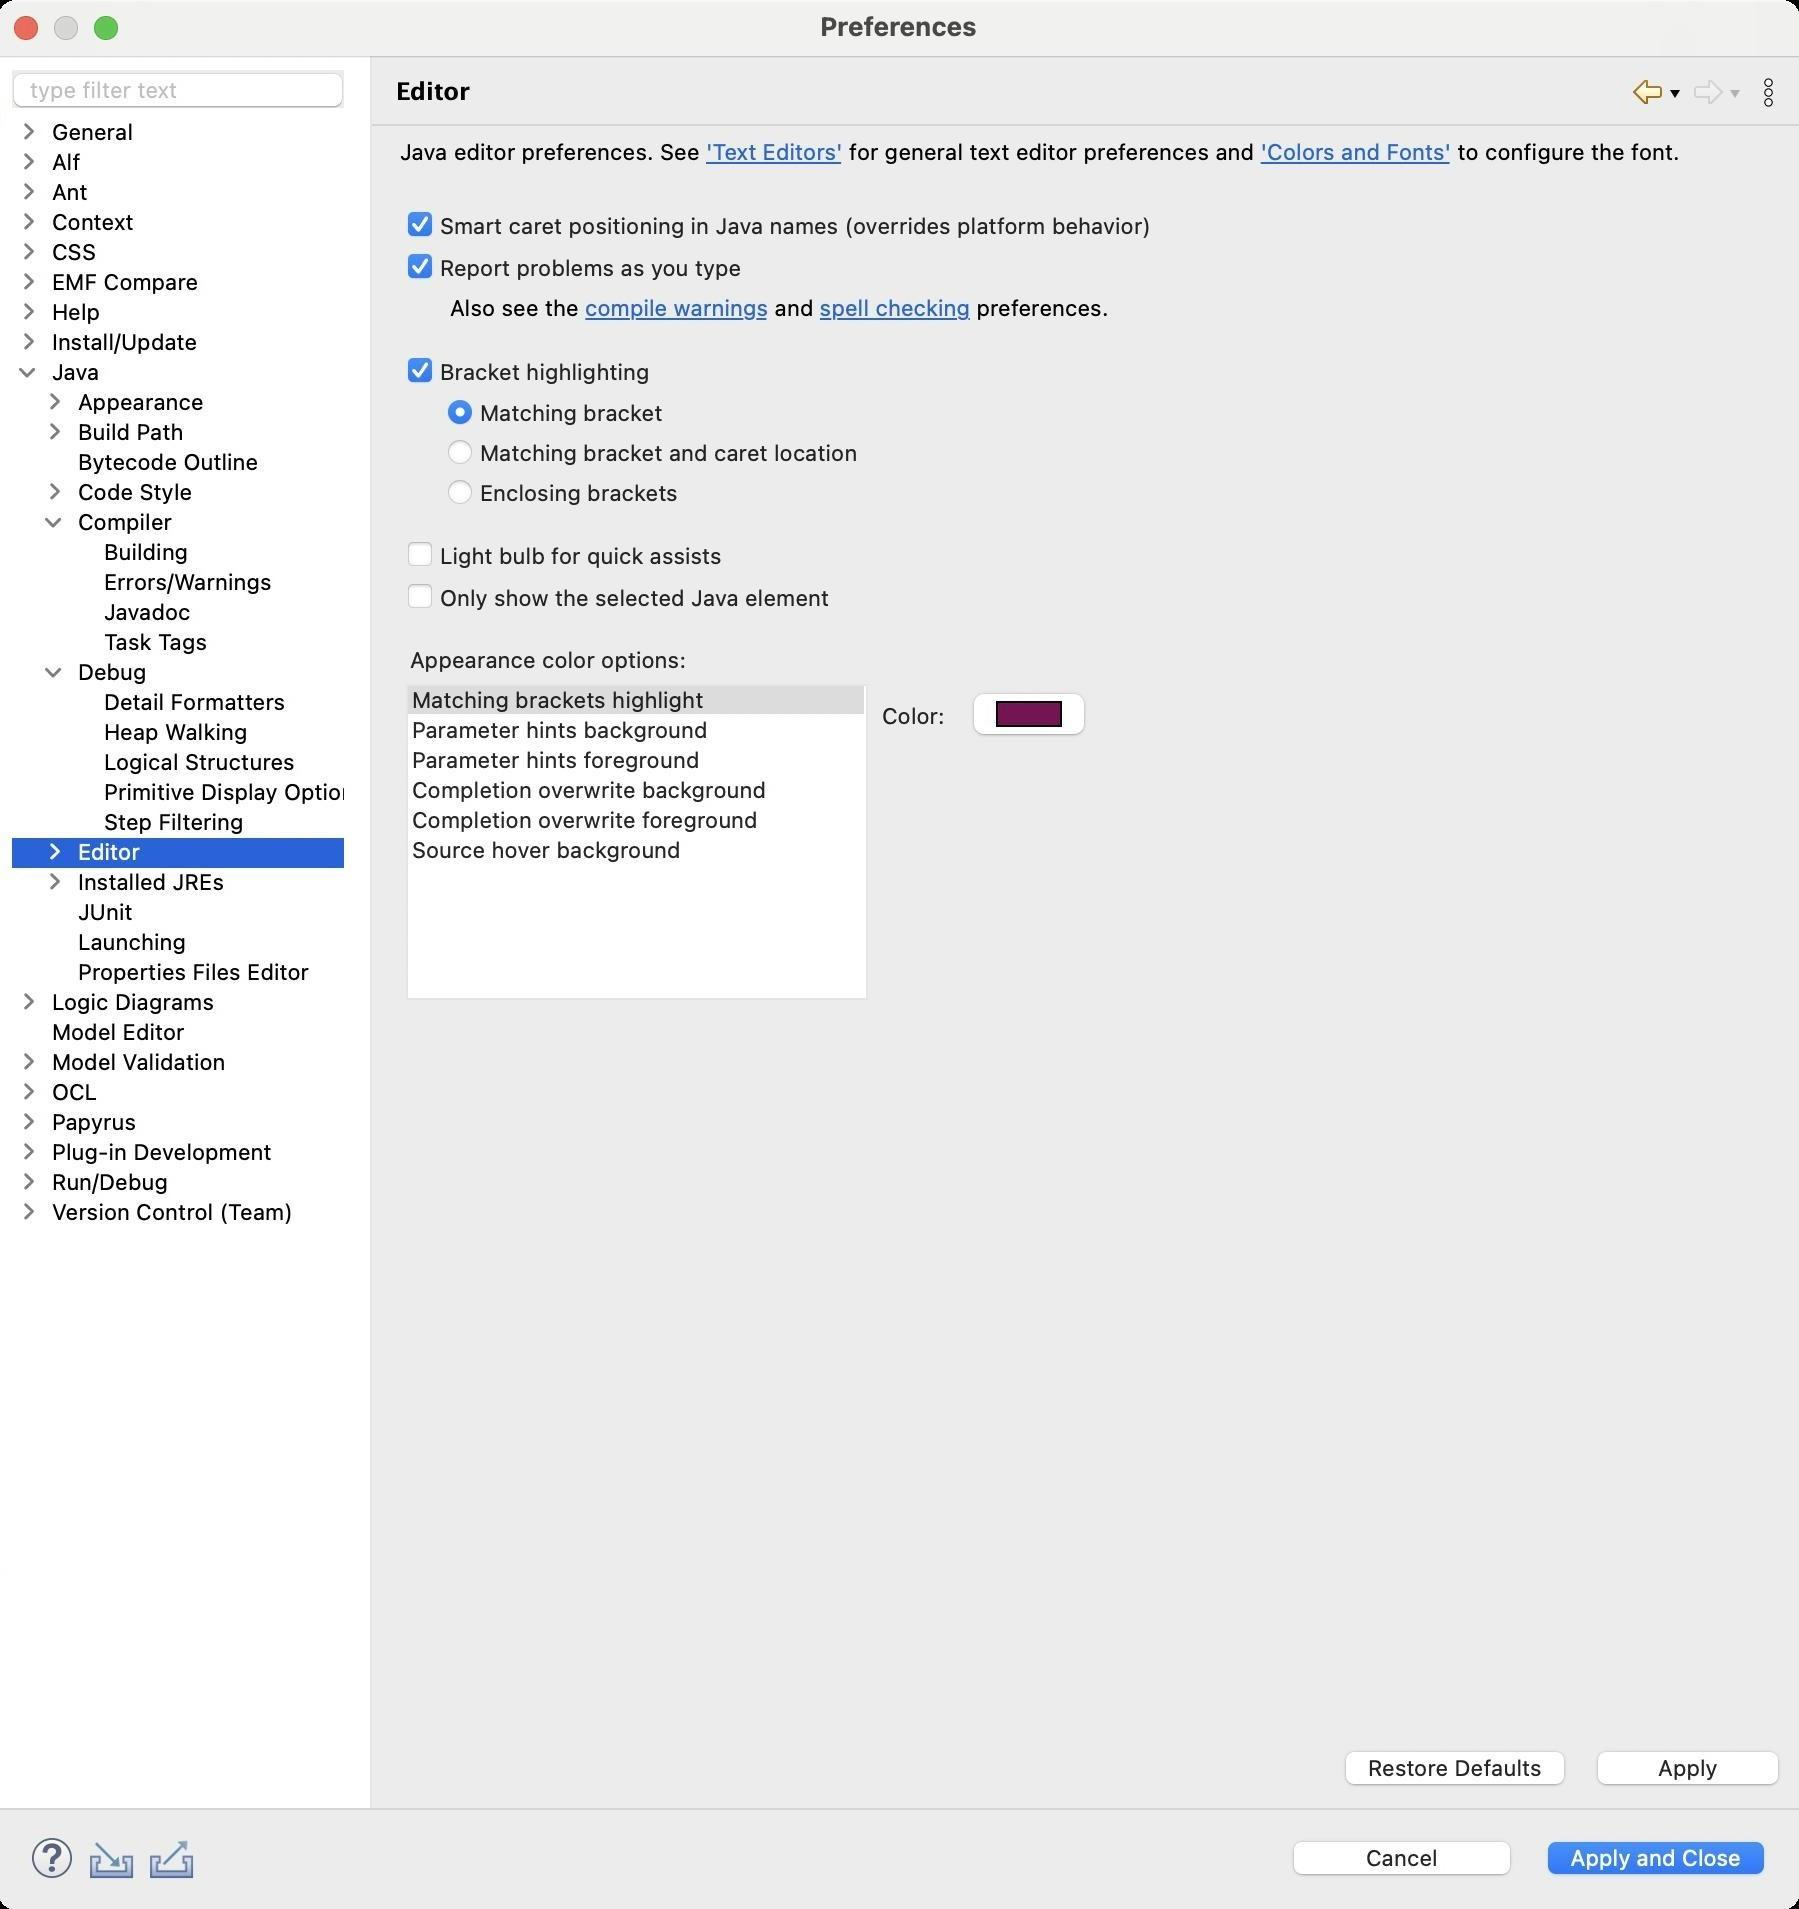
Accessibility tree:
{"name": "Preferences", "role": "AXWindow", "description": null, "role_description": "standard window", "value": null, "position": "480.00;95.00", "size": "901;955", "children": [{"name": "Apply_and_Close", "role": "AXButton", "description": null, "role_description": "button", "value": null, "position": "769.00;917.00", "size": "120;27", "children": []}, {"name": "Cancel", "role": "AXButton", "description": null, "role_description": "button", "value": null, "position": "642.00;917.00", "size": "120;27", "children": []}, {"name": null, "role": "AXToolbar", "description": null, "role_description": "toolbar", "value": null, "position": "12.00;915.00", "size": "90;30", "children": [{"name": "Help", "role": "AXCheckBox", "description": null, "role_description": "checkbox", "value": 0, "position": "12.00;915.00", "size": "30;30", "children": []}, {"name": "Import", "role": "AXButton", "description": null, "role_description": "button", "value": null, "position": "42.00;915.00", "size": "30;30", "children": []}, {"name": "Export", "role": "AXButton", "description": null, "role_description": "button", "value": null, "position": "72.00;915.00", "size": "30;30", "children": []}]}, {"name": null, "role": "AXScrollArea", "description": null, "role_description": "scroll area", "value": null, "position": "199.00;69.00", "size": "697;830", "children": [{"name": "Apply", "role": "AXButton", "description": null, "role_description": "button", "value": null, "position": "794.00;872.00", "size": "102;27", "children": []}, {"name": "Restore_Defaults", "role": "AXButton", "description": null, "role_description": "button", "value": null, "position": "668.00;872.00", "size": "121;27", "children": []}, {"name": null, "role": "AXScrollArea", "description": null, "role_description": "scroll area", "value": null, "position": "199.00;69.00", "size": "697;798", "children": [{"name": "Color_Selector", "role": "AXButton", "description": null, "role_description": "button", "value": null, "position": "481.00;342.00", "size": "69;32", "children": []}, {"name": null, "role": "AXStaticText", "description": null, "role_description": "text", "value": "Color:", "position": "440.00;351.00", "size": "36;14", "children": []}, {"name": null, "role": "AXScrollArea", "description": null, "role_description": "scroll area", "value": null, "position": "204.00;342.00", "size": "231;158", "children": [{"name": null, "role": "AXTable", "description": null, "role_description": "table", "value": null, "position": "205.00;343.00", "size": "229;156", "children": [{"name": null, "role": "AXRow", "description": null, "role_description": "table row", "value": null, "position": "205.00;343.00", "size": "229;15", "children": [{"name": null, "role": "AXTextField", "description": null, "role_description": "text field", "value": "Matching brackets highlight", "position": "205.00;343.00", "size": "228;14", "children": []}]}, {"name": null, "role": "AXRow", "description": null, "role_description": "table row", "value": null, "position": "205.00;358.00", "size": "229;15", "children": [{"name": null, "role": "AXTextField", "description": null, "role_description": "text field", "value": "Parameter hints background", "position": "205.00;358.00", "size": "228;14", "children": []}]}, {"name": null, "role": "AXRow", "description": null, "role_description": "table row", "value": null, "position": "205.00;373.00", "size": "229;15", "children": [{"name": null, "role": "AXTextField", "description": null, "role_description": "text field", "value": "Parameter hints foreground", "position": "205.00;373.00", "size": "228;14", "children": []}]}, {"name": null, "role": "AXRow", "description": null, "role_description": "table row", "value": null, "position": "205.00;388.00", "size": "229;15", "children": [{"name": null, "role": "AXTextField", "description": null, "role_description": "text field", "value": "Completion overwrite background", "position": "205.00;388.00", "size": "228;14", "children": []}]}, {"name": null, "role": "AXRow", "description": null, "role_description": "table row", "value": null, "position": "205.00;403.00", "size": "229;15", "children": [{"name": null, "role": "AXTextField", "description": null, "role_description": "text field", "value": "Completion overwrite foreground", "position": "205.00;403.00", "size": "228;14", "children": []}]}, {"name": null, "role": "AXRow", "description": null, "role_description": "table row", "value": null, "position": "205.00;418.00", "size": "229;15", "children": [{"name": null, "role": "AXTextField", "description": null, "role_description": "text field", "value": "Source hover background", "position": "205.00;418.00", "size": "228;14", "children": []}]}, {"name": null, "role": "AXColumn", "description": null, "role_description": "column", "value": null, "position": "205.00;343.00", "size": "229;156", "children": []}]}]}, {"name": null, "role": "AXStaticText", "description": null, "role_description": "text", "value": "Appearance color options:", "position": "204.00;323.00", "size": "377;14", "children": []}, {"name": null, "role": "AXStaticText", "description": null, "role_description": "text", "value": "", "position": "204.00;312.00", "size": "377;6", "children": []}, {"name": "Only_show_the_selected_Java_element", "role": "AXCheckBox", "description": null, "role_description": "checkbox", "value": 0, "position": "204.00;291.00", "size": "216;16", "children": []}, {"name": "Light_bulb_for_quick_assists", "role": "AXCheckBox", "description": null, "role_description": "checkbox", "value": 0, "position": "204.00;270.00", "size": "162;16", "children": []}, {"name": null, "role": "AXStaticText", "description": null, "role_description": "text", "value": "", "position": "204.00;259.00", "size": "377;6", "children": []}, {"name": "Enclosing_brackets", "role": "AXRadioButton", "description": null, "role_description": "radio button", "value": 0, "position": "224.00;239.00", "size": "121;15", "children": []}, {"name": "Matching_bracket_and_caret_location", "role": "AXRadioButton", "description": null, "role_description": "radio button", "value": 0, "position": "224.00;219.00", "size": "210;15", "children": []}, {"name": "Matching_bracket", "role": "AXRadioButton", "description": null, "role_description": "radio button", "value": 1, "position": "224.00;199.00", "size": "113;15", "children": []}, {"name": "Bracket_highlighting", "role": "AXCheckBox", "description": null, "role_description": "checkbox", "value": 1, "position": "204.00;178.00", "size": "126;16", "children": []}, {"name": null, "role": "AXStaticText", "description": null, "role_description": "text", "value": "", "position": "204.00;167.00", "size": "377;6", "children": []}, {"name": null, "role": "AXScrollArea", "description": null, "role_description": "scroll area", "value": null, "position": "224.00;147.00", "size": "357;15", "children": [{"name": null, "role": "AXTextArea", "description": null, "role_description": "text entry area", "value": "Also see the compile warnings and spell checking preferences.", "position": "224.00;147.00", "size": "357;15", "children": [{"name": "compile_warnings", "role": "AXLink", "description": null, "role_description": "hyperlink", "value": null, "position": "293.65;147.00", "size": "92;13", "children": []}, {"name": "spell_checking", "role": "AXLink", "description": null, "role_description": "hyperlink", "value": null, "position": "410.99;147.00", "size": "75;13", "children": []}]}]}, {"name": "Report_problems_as_you_type", "role": "AXCheckBox", "description": null, "role_description": "checkbox", "value": 1, "position": "204.00;126.00", "size": "172;16", "children": []}, {"name": "Smart_caret_positioning_in_Java_names_(overrides_platform_behavior)", "role": "AXCheckBox", "description": null, "role_description": "checkbox", "value": 1, "position": "204.00;105.00", "size": "377;16", "children": []}, {"name": null, "role": "AXStaticText", "description": null, "role_description": "text", "value": "", "position": "199.00;89.00", "size": "697;6", "children": []}, {"name": null, "role": "AXScrollArea", "description": null, "role_description": "scroll area", "value": null, "position": "199.00;69.00", "size": "697;15", "children": [{"name": null, "role": "AXTextArea", "description": null, "role_description": "text entry area", "value": "Java editor preferences. See 'Text Editors' for general text editor preferences and 'Colors and Fonts' to configure the font.", "position": "199.00;69.00", "size": "697;15", "children": [{"name": "'Text_Editors'", "role": "AXLink", "description": null, "role_description": "hyperlink", "value": null, "position": "354.02;69.00", "size": "69;13", "children": []}, {"name": "'Colors_and_Fonts'", "role": "AXLink", "description": null, "role_description": "hyperlink", "value": null, "position": "631.35;69.00", "size": "95;13", "children": []}]}]}]}]}, {"name": null, "role": "AXToolbar", "description": "", "role_description": "toolbar", "value": null, "position": "814.00;35.00", "size": "82;22", "children": [{"name": "Back_to_Step_Filtering", "role": "AXMenuButton", "description": null, "role_description": "menu button", "value": null, "position": "814.00;35.00", "size": "22;22", "children": []}, {"name": "Forward", "role": "AXMenuButton", "description": null, "role_description": "menu button", "value": null, "position": "844.00;35.00", "size": "22;22", "children": []}, {"name": "Additional_Dialog_Actions", "role": "AXButton", "description": null, "role_description": "button", "value": null, "position": "874.00;35.00", "size": "22;22", "children": []}]}, {"name": null, "role": "AXStaticText", "description": "", "role_description": "text", "value": "Editor", "position": "196.00;35.00", "size": "611;21", "children": []}, {"name": null, "role": "AXSplitter", "description": null, "role_description": "splitter", "value": 180, "position": "180.00;28.00", "size": "5;876", "children": []}, {"name": null, "role": "AXScrollArea", "description": null, "role_description": "scroll area", "value": null, "position": "7.00;59.00", "size": "166;845", "children": [{"name": null, "role": "AXOutline", "description": null, "role_description": "outline", "value": null, "position": "7.00;59.00", "size": "178;845", "children": [{"name": null, "role": "AXRow", "description": null, "role_description": "outline row", "value": null, "position": "7.00;59.00", "size": "178;15", "children": [{"name": null, "role": "AXGroup", "description": null, "role_description": "group", "value": null, "position": "7.00;59.00", "size": "178;15", "children": [{"name": null, "role": "AXDisclosureTriangle", "description": null, "role_description": "disclosure triangle", "value": 0, "position": "9.00;59.00", "size": "12;14", "children": []}, {"name": null, "role": "AXStaticText", "description": null, "role_description": "text", "value": "General", "position": "25.00;59.00", "size": "159;14", "children": []}]}]}, {"name": null, "role": "AXRow", "description": null, "role_description": "outline row", "value": null, "position": "7.00;74.00", "size": "178;15", "children": [{"name": null, "role": "AXGroup", "description": null, "role_description": "group", "value": null, "position": "7.00;74.00", "size": "178;15", "children": [{"name": null, "role": "AXDisclosureTriangle", "description": null, "role_description": "disclosure triangle", "value": 0, "position": "9.00;74.00", "size": "12;14", "children": []}, {"name": null, "role": "AXStaticText", "description": null, "role_description": "text", "value": "Alf", "position": "25.00;74.00", "size": "159;14", "children": []}]}]}, {"name": null, "role": "AXRow", "description": null, "role_description": "outline row", "value": null, "position": "7.00;89.00", "size": "178;15", "children": [{"name": null, "role": "AXGroup", "description": null, "role_description": "group", "value": null, "position": "7.00;89.00", "size": "178;15", "children": [{"name": null, "role": "AXDisclosureTriangle", "description": null, "role_description": "disclosure triangle", "value": 0, "position": "9.00;89.00", "size": "12;14", "children": []}, {"name": null, "role": "AXStaticText", "description": null, "role_description": "text", "value": "Ant", "position": "25.00;89.00", "size": "159;14", "children": []}]}]}, {"name": null, "role": "AXRow", "description": null, "role_description": "outline row", "value": null, "position": "7.00;104.00", "size": "178;15", "children": [{"name": null, "role": "AXGroup", "description": null, "role_description": "group", "value": null, "position": "7.00;104.00", "size": "178;15", "children": [{"name": null, "role": "AXDisclosureTriangle", "description": null, "role_description": "disclosure triangle", "value": 0, "position": "9.00;104.00", "size": "12;14", "children": []}, {"name": null, "role": "AXStaticText", "description": null, "role_description": "text", "value": "Context", "position": "25.00;104.00", "size": "159;14", "children": []}]}]}, {"name": null, "role": "AXRow", "description": null, "role_description": "outline row", "value": null, "position": "7.00;119.00", "size": "178;15", "children": [{"name": null, "role": "AXGroup", "description": null, "role_description": "group", "value": null, "position": "7.00;119.00", "size": "178;15", "children": [{"name": null, "role": "AXDisclosureTriangle", "description": null, "role_description": "disclosure triangle", "value": 0, "position": "9.00;119.00", "size": "12;14", "children": []}, {"name": null, "role": "AXStaticText", "description": null, "role_description": "text", "value": "CSS", "position": "25.00;119.00", "size": "159;14", "children": []}]}]}, {"name": null, "role": "AXRow", "description": null, "role_description": "outline row", "value": null, "position": "7.00;134.00", "size": "178;15", "children": [{"name": null, "role": "AXGroup", "description": null, "role_description": "group", "value": null, "position": "7.00;134.00", "size": "178;15", "children": [{"name": null, "role": "AXDisclosureTriangle", "description": null, "role_description": "disclosure triangle", "value": 0, "position": "9.00;134.00", "size": "12;14", "children": []}, {"name": null, "role": "AXStaticText", "description": null, "role_description": "text", "value": "EMF Compare", "position": "25.00;134.00", "size": "159;14", "children": []}]}]}, {"name": null, "role": "AXRow", "description": null, "role_description": "outline row", "value": null, "position": "7.00;149.00", "size": "178;15", "children": [{"name": null, "role": "AXGroup", "description": null, "role_description": "group", "value": null, "position": "7.00;149.00", "size": "178;15", "children": [{"name": null, "role": "AXDisclosureTriangle", "description": null, "role_description": "disclosure triangle", "value": 0, "position": "9.00;149.00", "size": "12;14", "children": []}, {"name": null, "role": "AXStaticText", "description": null, "role_description": "text", "value": "Help", "position": "25.00;149.00", "size": "159;14", "children": []}]}]}, {"name": null, "role": "AXRow", "description": null, "role_description": "outline row", "value": null, "position": "7.00;164.00", "size": "178;15", "children": [{"name": null, "role": "AXGroup", "description": null, "role_description": "group", "value": null, "position": "7.00;164.00", "size": "178;15", "children": [{"name": null, "role": "AXDisclosureTriangle", "description": null, "role_description": "disclosure triangle", "value": 0, "position": "9.00;164.00", "size": "12;14", "children": []}, {"name": null, "role": "AXStaticText", "description": null, "role_description": "text", "value": "Install/Update", "position": "25.00;164.00", "size": "159;14", "children": []}]}]}, {"name": null, "role": "AXRow", "description": null, "role_description": "outline row", "value": null, "position": "7.00;179.00", "size": "178;15", "children": [{"name": null, "role": "AXGroup", "description": null, "role_description": "group", "value": null, "position": "7.00;179.00", "size": "178;15", "children": [{"name": null, "role": "AXDisclosureTriangle", "description": null, "role_description": "disclosure triangle", "value": 1, "position": "9.00;179.00", "size": "12;14", "children": []}, {"name": null, "role": "AXStaticText", "description": null, "role_description": "text", "value": "Java", "position": "25.00;179.00", "size": "159;14", "children": []}]}]}, {"name": null, "role": "AXRow", "description": null, "role_description": "outline row", "value": null, "position": "7.00;194.00", "size": "178;15", "children": [{"name": null, "role": "AXGroup", "description": null, "role_description": "group", "value": null, "position": "7.00;194.00", "size": "178;15", "children": [{"name": null, "role": "AXDisclosureTriangle", "description": null, "role_description": "disclosure triangle", "value": 0, "position": "22.00;194.00", "size": "12;14", "children": []}, {"name": null, "role": "AXStaticText", "description": null, "role_description": "text", "value": "Appearance", "position": "38.00;194.00", "size": "146;14", "children": []}]}]}, {"name": null, "role": "AXRow", "description": null, "role_description": "outline row", "value": null, "position": "7.00;209.00", "size": "178;15", "children": [{"name": null, "role": "AXGroup", "description": null, "role_description": "group", "value": null, "position": "7.00;209.00", "size": "178;15", "children": [{"name": null, "role": "AXDisclosureTriangle", "description": null, "role_description": "disclosure triangle", "value": 0, "position": "22.00;209.00", "size": "12;14", "children": []}, {"name": null, "role": "AXStaticText", "description": null, "role_description": "text", "value": "Build Path", "position": "38.00;209.00", "size": "146;14", "children": []}]}]}, {"name": null, "role": "AXRow", "description": null, "role_description": "outline row", "value": null, "position": "7.00;224.00", "size": "178;15", "children": [{"name": null, "role": "AXStaticText", "description": null, "role_description": "text", "value": "Bytecode Outline", "position": "38.00;224.00", "size": "146;14", "children": []}]}, {"name": null, "role": "AXRow", "description": null, "role_description": "outline row", "value": null, "position": "7.00;239.00", "size": "178;15", "children": [{"name": null, "role": "AXGroup", "description": null, "role_description": "group", "value": null, "position": "7.00;239.00", "size": "178;15", "children": [{"name": null, "role": "AXDisclosureTriangle", "description": null, "role_description": "disclosure triangle", "value": 0, "position": "22.00;239.00", "size": "12;14", "children": []}, {"name": null, "role": "AXStaticText", "description": null, "role_description": "text", "value": "Code Style", "position": "38.00;239.00", "size": "146;14", "children": []}]}]}, {"name": null, "role": "AXRow", "description": null, "role_description": "outline row", "value": null, "position": "7.00;254.00", "size": "178;15", "children": [{"name": null, "role": "AXGroup", "description": null, "role_description": "group", "value": null, "position": "7.00;254.00", "size": "178;15", "children": [{"name": null, "role": "AXDisclosureTriangle", "description": null, "role_description": "disclosure triangle", "value": 1, "position": "22.00;254.00", "size": "12;14", "children": []}, {"name": null, "role": "AXStaticText", "description": null, "role_description": "text", "value": "Compiler", "position": "38.00;254.00", "size": "146;14", "children": []}]}]}, {"name": null, "role": "AXRow", "description": null, "role_description": "outline row", "value": null, "position": "7.00;269.00", "size": "178;15", "children": [{"name": null, "role": "AXStaticText", "description": null, "role_description": "text", "value": "Building", "position": "51.00;269.00", "size": "133;14", "children": []}]}, {"name": null, "role": "AXRow", "description": null, "role_description": "outline row", "value": null, "position": "7.00;284.00", "size": "178;15", "children": [{"name": null, "role": "AXStaticText", "description": null, "role_description": "text", "value": "Errors/Warnings", "position": "51.00;284.00", "size": "133;14", "children": []}]}, {"name": null, "role": "AXRow", "description": null, "role_description": "outline row", "value": null, "position": "7.00;299.00", "size": "178;15", "children": [{"name": null, "role": "AXStaticText", "description": null, "role_description": "text", "value": "Javadoc", "position": "51.00;299.00", "size": "133;14", "children": []}]}, {"name": null, "role": "AXRow", "description": null, "role_description": "outline row", "value": null, "position": "7.00;314.00", "size": "178;15", "children": [{"name": null, "role": "AXStaticText", "description": null, "role_description": "text", "value": "Task Tags", "position": "51.00;314.00", "size": "133;14", "children": []}]}, {"name": null, "role": "AXRow", "description": null, "role_description": "outline row", "value": null, "position": "7.00;329.00", "size": "178;15", "children": [{"name": null, "role": "AXGroup", "description": null, "role_description": "group", "value": null, "position": "7.00;329.00", "size": "178;15", "children": [{"name": null, "role": "AXDisclosureTriangle", "description": null, "role_description": "disclosure triangle", "value": 1, "position": "22.00;329.00", "size": "12;14", "children": []}, {"name": null, "role": "AXStaticText", "description": null, "role_description": "text", "value": "Debug", "position": "38.00;329.00", "size": "146;14", "children": []}]}]}, {"name": null, "role": "AXRow", "description": null, "role_description": "outline row", "value": null, "position": "7.00;344.00", "size": "178;15", "children": [{"name": null, "role": "AXStaticText", "description": null, "role_description": "text", "value": "Detail Formatters", "position": "51.00;344.00", "size": "133;14", "children": []}]}, {"name": null, "role": "AXRow", "description": null, "role_description": "outline row", "value": null, "position": "7.00;359.00", "size": "178;15", "children": [{"name": null, "role": "AXStaticText", "description": null, "role_description": "text", "value": "Heap Walking", "position": "51.00;359.00", "size": "133;14", "children": []}]}, {"name": null, "role": "AXRow", "description": null, "role_description": "outline row", "value": null, "position": "7.00;374.00", "size": "178;15", "children": [{"name": null, "role": "AXStaticText", "description": null, "role_description": "text", "value": "Logical Structures", "position": "51.00;374.00", "size": "133;14", "children": []}]}, {"name": null, "role": "AXRow", "description": null, "role_description": "outline row", "value": null, "position": "7.00;389.00", "size": "178;15", "children": [{"name": null, "role": "AXStaticText", "description": null, "role_description": "text", "value": "Primitive Display Options", "position": "51.00;389.00", "size": "133;14", "children": []}]}, {"name": null, "role": "AXRow", "description": null, "role_description": "outline row", "value": null, "position": "7.00;404.00", "size": "178;15", "children": [{"name": null, "role": "AXStaticText", "description": null, "role_description": "text", "value": "Step Filtering", "position": "51.00;404.00", "size": "133;14", "children": []}]}, {"name": null, "role": "AXRow", "description": null, "role_description": "outline row", "value": null, "position": "7.00;419.00", "size": "178;15", "children": [{"name": null, "role": "AXGroup", "description": null, "role_description": "group", "value": null, "position": "7.00;419.00", "size": "178;15", "children": [{"name": null, "role": "AXDisclosureTriangle", "description": null, "role_description": "disclosure triangle", "value": 0, "position": "22.00;419.00", "size": "12;14", "children": []}, {"name": null, "role": "AXStaticText", "description": null, "role_description": "text", "value": "Editor", "position": "38.00;419.00", "size": "146;14", "children": []}]}]}, {"name": null, "role": "AXRow", "description": null, "role_description": "outline row", "value": null, "position": "7.00;434.00", "size": "178;15", "children": [{"name": null, "role": "AXGroup", "description": null, "role_description": "group", "value": null, "position": "7.00;434.00", "size": "178;15", "children": [{"name": null, "role": "AXDisclosureTriangle", "description": null, "role_description": "disclosure triangle", "value": 0, "position": "22.00;434.00", "size": "12;14", "children": []}, {"name": null, "role": "AXStaticText", "description": null, "role_description": "text", "value": "Installed JREs", "position": "38.00;434.00", "size": "146;14", "children": []}]}]}, {"name": null, "role": "AXRow", "description": null, "role_description": "outline row", "value": null, "position": "7.00;449.00", "size": "178;15", "children": [{"name": null, "role": "AXStaticText", "description": null, "role_description": "text", "value": "JUnit", "position": "38.00;449.00", "size": "146;14", "children": []}]}, {"name": null, "role": "AXRow", "description": null, "role_description": "outline row", "value": null, "position": "7.00;464.00", "size": "178;15", "children": [{"name": null, "role": "AXStaticText", "description": null, "role_description": "text", "value": "Launching", "position": "38.00;464.00", "size": "146;14", "children": []}]}, {"name": null, "role": "AXRow", "description": null, "role_description": "outline row", "value": null, "position": "7.00;479.00", "size": "178;15", "children": [{"name": null, "role": "AXStaticText", "description": null, "role_description": "text", "value": "Properties Files Editor", "position": "38.00;479.00", "size": "146;14", "children": []}]}, {"name": null, "role": "AXRow", "description": null, "role_description": "outline row", "value": null, "position": "7.00;494.00", "size": "178;15", "children": [{"name": null, "role": "AXGroup", "description": null, "role_description": "group", "value": null, "position": "7.00;494.00", "size": "178;15", "children": [{"name": null, "role": "AXDisclosureTriangle", "description": null, "role_description": "disclosure triangle", "value": 0, "position": "9.00;494.00", "size": "12;14", "children": []}, {"name": null, "role": "AXStaticText", "description": null, "role_description": "text", "value": "Logic Diagrams", "position": "25.00;494.00", "size": "159;14", "children": []}]}]}, {"name": null, "role": "AXRow", "description": null, "role_description": "outline row", "value": null, "position": "7.00;509.00", "size": "178;15", "children": [{"name": null, "role": "AXStaticText", "description": null, "role_description": "text", "value": "Model Editor", "position": "25.00;509.00", "size": "159;14", "children": []}]}, {"name": null, "role": "AXRow", "description": null, "role_description": "outline row", "value": null, "position": "7.00;524.00", "size": "178;15", "children": [{"name": null, "role": "AXGroup", "description": null, "role_description": "group", "value": null, "position": "7.00;524.00", "size": "178;15", "children": [{"name": null, "role": "AXDisclosureTriangle", "description": null, "role_description": "disclosure triangle", "value": 0, "position": "9.00;524.00", "size": "12;14", "children": []}, {"name": null, "role": "AXStaticText", "description": null, "role_description": "text", "value": "Model Validation", "position": "25.00;524.00", "size": "159;14", "children": []}]}]}, {"name": null, "role": "AXRow", "description": null, "role_description": "outline row", "value": null, "position": "7.00;539.00", "size": "178;15", "children": [{"name": null, "role": "AXGroup", "description": null, "role_description": "group", "value": null, "position": "7.00;539.00", "size": "178;15", "children": [{"name": null, "role": "AXDisclosureTriangle", "description": null, "role_description": "disclosure triangle", "value": 0, "position": "9.00;539.00", "size": "12;14", "children": []}, {"name": null, "role": "AXStaticText", "description": null, "role_description": "text", "value": "OCL", "position": "25.00;539.00", "size": "159;14", "children": []}]}]}, {"name": null, "role": "AXRow", "description": null, "role_description": "outline row", "value": null, "position": "7.00;554.00", "size": "178;15", "children": [{"name": null, "role": "AXGroup", "description": null, "role_description": "group", "value": null, "position": "7.00;554.00", "size": "178;15", "children": [{"name": null, "role": "AXDisclosureTriangle", "description": null, "role_description": "disclosure triangle", "value": 0, "position": "9.00;554.00", "size": "12;14", "children": []}, {"name": null, "role": "AXStaticText", "description": null, "role_description": "text", "value": "Papyrus", "position": "25.00;554.00", "size": "159;14", "children": []}]}]}, {"name": null, "role": "AXRow", "description": null, "role_description": "outline row", "value": null, "position": "7.00;569.00", "size": "178;15", "children": [{"name": null, "role": "AXGroup", "description": null, "role_description": "group", "value": null, "position": "7.00;569.00", "size": "178;15", "children": [{"name": null, "role": "AXDisclosureTriangle", "description": null, "role_description": "disclosure triangle", "value": 0, "position": "9.00;569.00", "size": "12;14", "children": []}, {"name": null, "role": "AXStaticText", "description": null, "role_description": "text", "value": "Plug-in Development", "position": "25.00;569.00", "size": "159;14", "children": []}]}]}, {"name": null, "role": "AXRow", "description": null, "role_description": "outline row", "value": null, "position": "7.00;584.00", "size": "178;15", "children": [{"name": null, "role": "AXGroup", "description": null, "role_description": "group", "value": null, "position": "7.00;584.00", "size": "178;15", "children": [{"name": null, "role": "AXDisclosureTriangle", "description": null, "role_description": "disclosure triangle", "value": 0, "position": "9.00;584.00", "size": "12;14", "children": []}, {"name": null, "role": "AXStaticText", "description": null, "role_description": "text", "value": "Run/Debug", "position": "25.00;584.00", "size": "159;14", "children": []}]}]}, {"name": null, "role": "AXRow", "description": null, "role_description": "outline row", "value": null, "position": "7.00;599.00", "size": "178;15", "children": [{"name": null, "role": "AXGroup", "description": null, "role_description": "group", "value": null, "position": "7.00;599.00", "size": "178;15", "children": [{"name": null, "role": "AXDisclosureTriangle", "description": null, "role_description": "disclosure triangle", "value": 0, "position": "9.00;599.00", "size": "12;14", "children": []}, {"name": null, "role": "AXStaticText", "description": null, "role_description": "text", "value": "Version Control (Team)", "position": "25.00;599.00", "size": "159;14", "children": []}]}]}, {"name": null, "role": "AXColumn", "description": null, "role_description": "column", "value": null, "position": "7.00;59.00", "size": "178;845", "children": []}]}, {"name": null, "role": "AXScrollBar", "description": null, "role_description": "scroll bar", "value": 0.0, "position": "7.00;888.00", "size": "166;16", "children": [{"name": null, "role": "AXValueIndicator", "description": null, "role_description": "value indicator", "value": 0.0, "position": "8.00;892.00", "size": "152;12", "children": []}, {"name": null, "role": "AXButton", "description": null, "role_description": "increment arrow button", "value": null, "position": "7.00;888.00", "size": "0;0", "children": []}, {"name": null, "role": "AXButton", "description": null, "role_description": "decrement arrow button", "value": null, "position": "7.00;888.00", "size": "0;0", "children": []}, {"name": null, "role": "AXButton", "description": null, "role_description": "increment page button", "value": null, "position": "161.00;892.00", "size": "12;12", "children": []}, {"name": null, "role": "AXButton", "description": null, "role_description": "decrement page button", "value": null, "position": "7.00;892.00", "size": "1;12", "children": []}]}]}, {"name": "type_filter_text", "role": "AXTextField", "description": null, "role_description": "search text field", "value": "", "position": "7.00;35.00", "size": "166;19", "children": []}, {"name": null, "role": "AXButton", "description": null, "role_description": "close button", "value": null, "position": "7.00;6.00", "size": "14;16", "children": []}, {"name": null, "role": "AXButton", "description": null, "role_description": "zoom button", "value": null, "position": "47.00;6.00", "size": "14;16", "children": [{"name": null, "role": "AXGroup", "description": null, "role_description": "group", "value": null, "position": "47.00;6.00", "size": "14;16", "children": [{"name": null, "role": "AXGroup", "description": null, "role_description": "group", "value": null, "position": "47.00;6.00", "size": "14;16", "children": []}]}]}, {"name": null, "role": "AXButton", "description": null, "role_description": "minimize button", "value": null, "position": "27.00;6.00", "size": "14;16", "children": []}, {"name": null, "role": "AXStaticText", "description": null, "role_description": "text", "value": "Preferences", "position": "409.00;5.00", "size": "83;16", "children": []}]}